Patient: sex M, age 65
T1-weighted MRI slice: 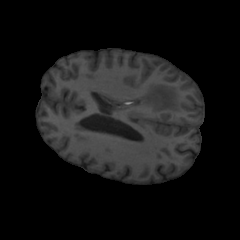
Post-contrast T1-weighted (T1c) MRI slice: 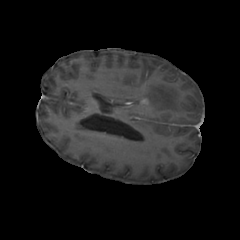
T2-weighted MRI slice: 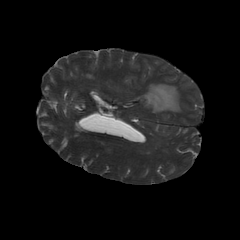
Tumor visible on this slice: yes
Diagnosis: Glioblastoma, IDH-wildtype
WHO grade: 4